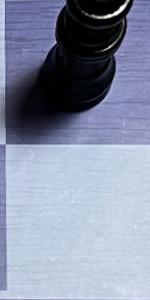
Label: Empty